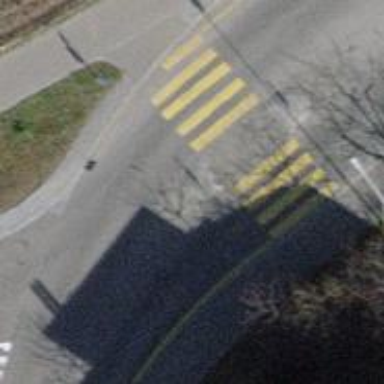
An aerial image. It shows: Marked crossing with pedestrian island.